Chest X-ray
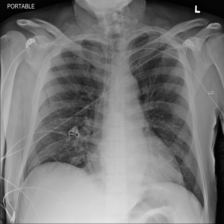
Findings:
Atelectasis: negative
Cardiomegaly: negative
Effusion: negative
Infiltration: negative
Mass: negative
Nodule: negative
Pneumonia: negative
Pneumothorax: negative
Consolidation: negative
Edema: negative
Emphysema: negative
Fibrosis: negative
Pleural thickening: negative
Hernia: negative